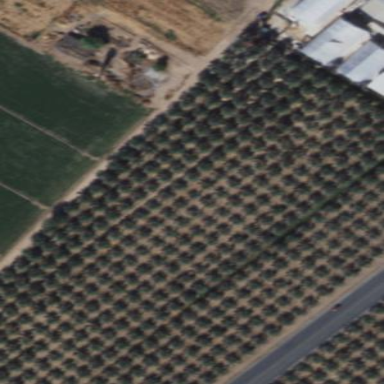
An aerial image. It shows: Evergreen orchard with date palms. The trees in this broadleaved orchard provide picturesque view.